高一 · 立体几何学
方体 $A B C D-A_{1} B_{1} C_{1} D_{1}$ 的六个表面与六个对角面(面 $A A_{1} C_{1} C$ 、面 $A B C_{1} D$ 、面 $A D C_{1} B_{1}$ 、面 $B B_{1} D_{1} D$ 、面 $A_{1} B C D_{1}$ 及面 $\left.A_{1} B_{1} C D\right)$ 所在的平面中, 与棱 $A A_{1}$ 平行的平面共有个.
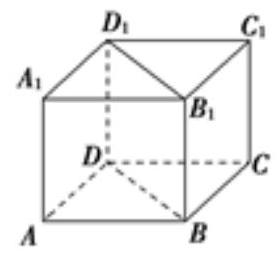
解析: 画出图形如下图所示,

结合图形可得 $A A_{1} \|$ 平面 $B B_{1} C_{1} C, A A_{1} \|$ 平面 $D D_{1} C_{1} C, A A_{1} \|$ 平面 $B B_{1} D_{1} D$ 。所以棱 $A A_{1}$ 平行的平面共有 3 个。

答案: 3